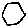
Label: hexagon